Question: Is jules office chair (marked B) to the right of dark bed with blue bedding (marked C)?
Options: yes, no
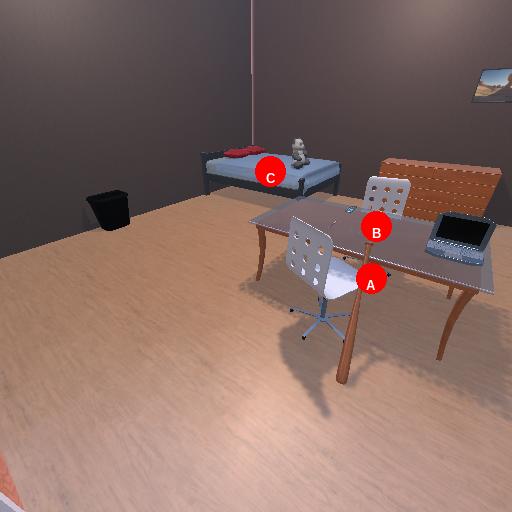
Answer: yes